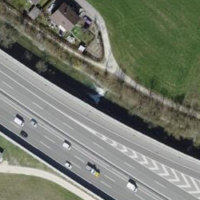
EUNIS habitat code: 57
Species observed at this site:
Corylus avellana